Question: I have 4 drop down lists in Excel with the possible choice of either Yes or No as the two options. I also have conditional formatting too which makes a nice red/green colour.
I need a way to cout how many of the boxes have been set to Yes, I have tried '=SUMIF(A1:A4, "Yes")' but this hasn't worked. I will include a screenshot of my simple worksheet.

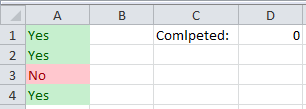
Answer: use countif
=COUNTIF(A:A,"yes")